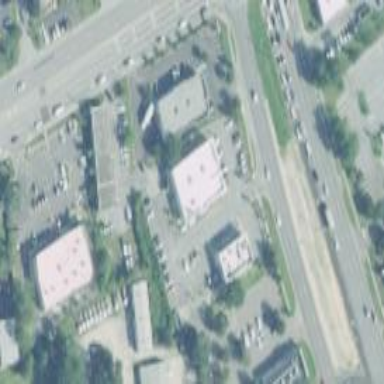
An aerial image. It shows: Retail area.